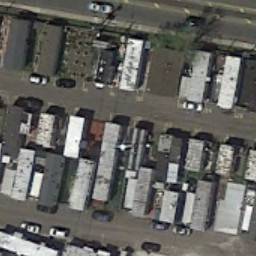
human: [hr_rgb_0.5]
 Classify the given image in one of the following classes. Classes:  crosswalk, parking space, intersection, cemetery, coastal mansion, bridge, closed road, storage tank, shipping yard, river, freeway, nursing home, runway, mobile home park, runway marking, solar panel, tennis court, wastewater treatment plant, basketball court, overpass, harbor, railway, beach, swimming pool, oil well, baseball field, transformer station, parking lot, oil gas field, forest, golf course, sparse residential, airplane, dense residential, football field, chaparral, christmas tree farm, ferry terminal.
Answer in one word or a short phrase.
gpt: mobile home park